Interaction volume radius: 10 \u00c5
Interaction volume height: 15 \u00c5
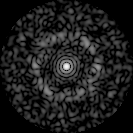
Disorder parameter: 0.814